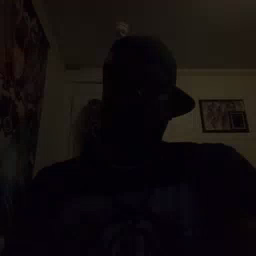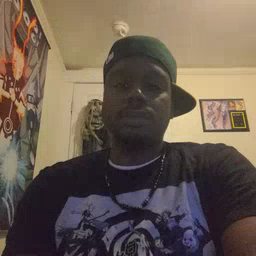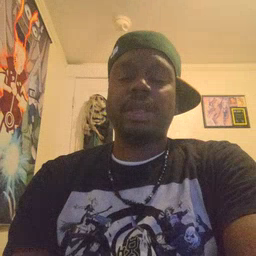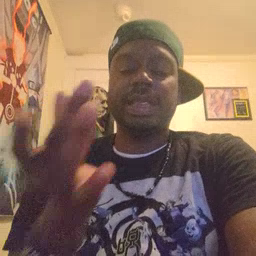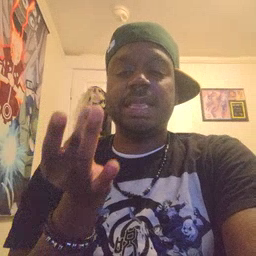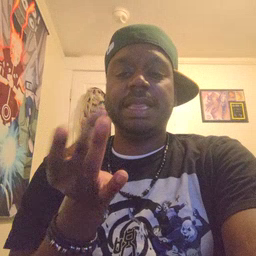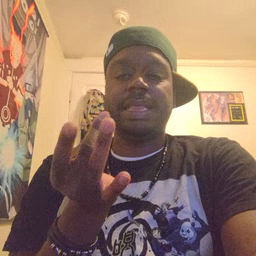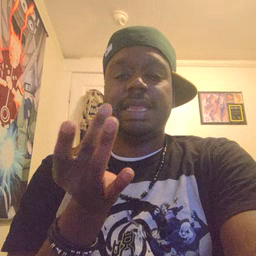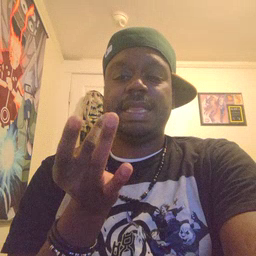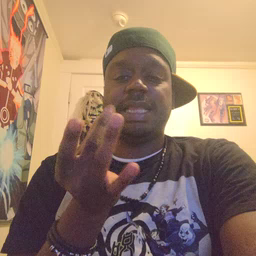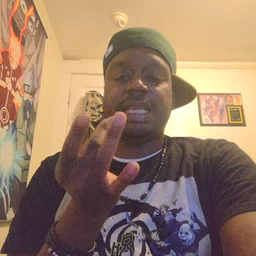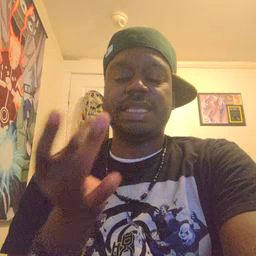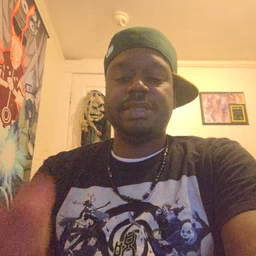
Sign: sticky